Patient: sex F, age 59
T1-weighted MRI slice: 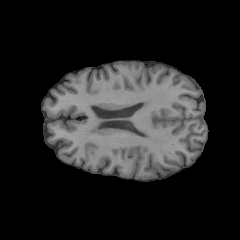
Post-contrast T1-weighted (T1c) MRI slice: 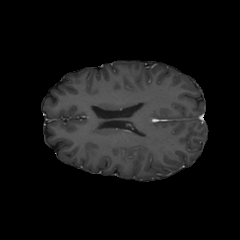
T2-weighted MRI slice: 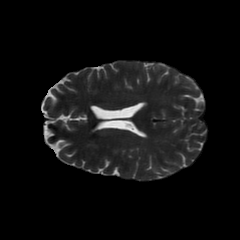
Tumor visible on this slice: no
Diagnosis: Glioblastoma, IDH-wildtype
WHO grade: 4